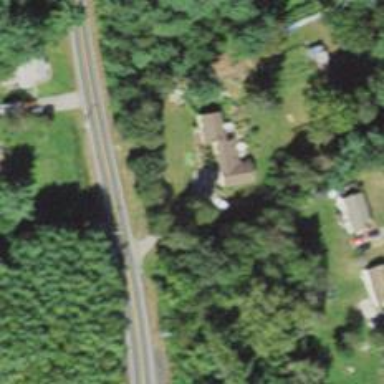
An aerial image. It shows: Driveway.